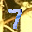
Label: 7